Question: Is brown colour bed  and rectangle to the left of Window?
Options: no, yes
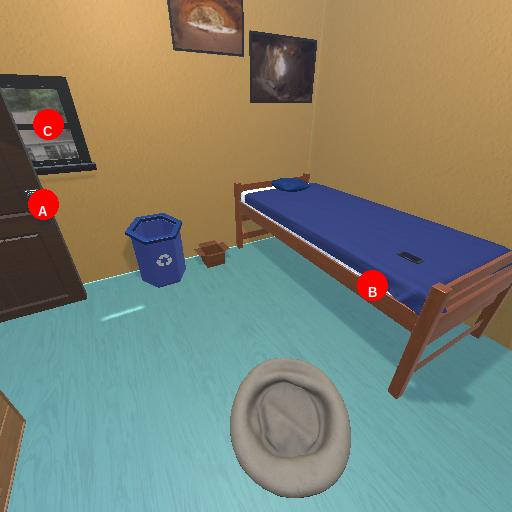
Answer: no